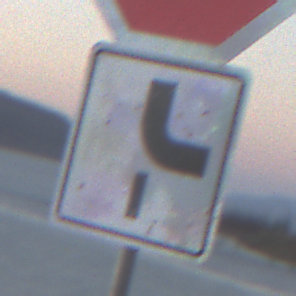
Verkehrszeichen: VerlaufVorfahrtsstrasse10
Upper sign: Stop
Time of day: SunriseSunset
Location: Outdoor (RoadRail)
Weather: PartlyCloudy
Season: NotSpecified
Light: Natural